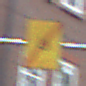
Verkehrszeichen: EndeUmleitung
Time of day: MorningAfternoon
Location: Outdoor (Urban)
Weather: Overcast
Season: NotSpecified
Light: Natural